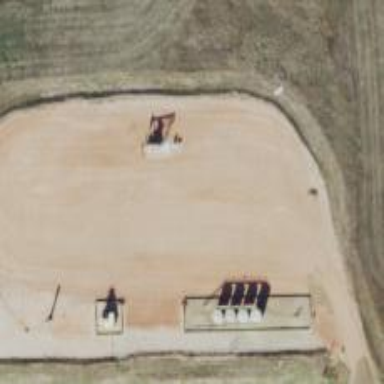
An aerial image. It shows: Petroleum well.